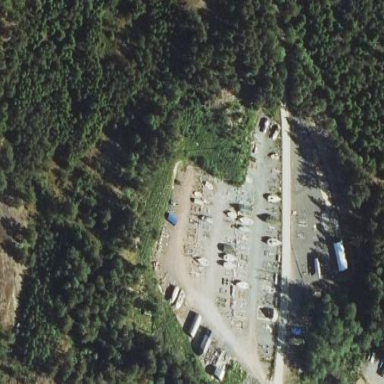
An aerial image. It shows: Boat storage area.